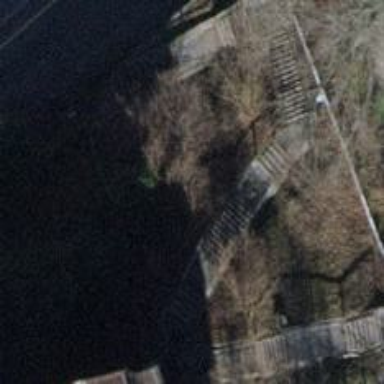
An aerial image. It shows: Road with steps.